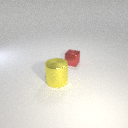
large yellow metal cylinder in front of small red metal cube